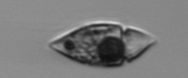
Label: Amphidinium